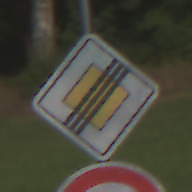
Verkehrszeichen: EndeVorfahrtsstrasse
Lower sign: Geschwindigkeit90
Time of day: SunriseSunset
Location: Outdoor (Nature)
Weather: PartlyCloudy
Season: NotSpecified
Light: Natural